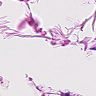
Metastatic tissue present: no